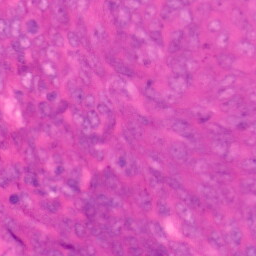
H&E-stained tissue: Colon